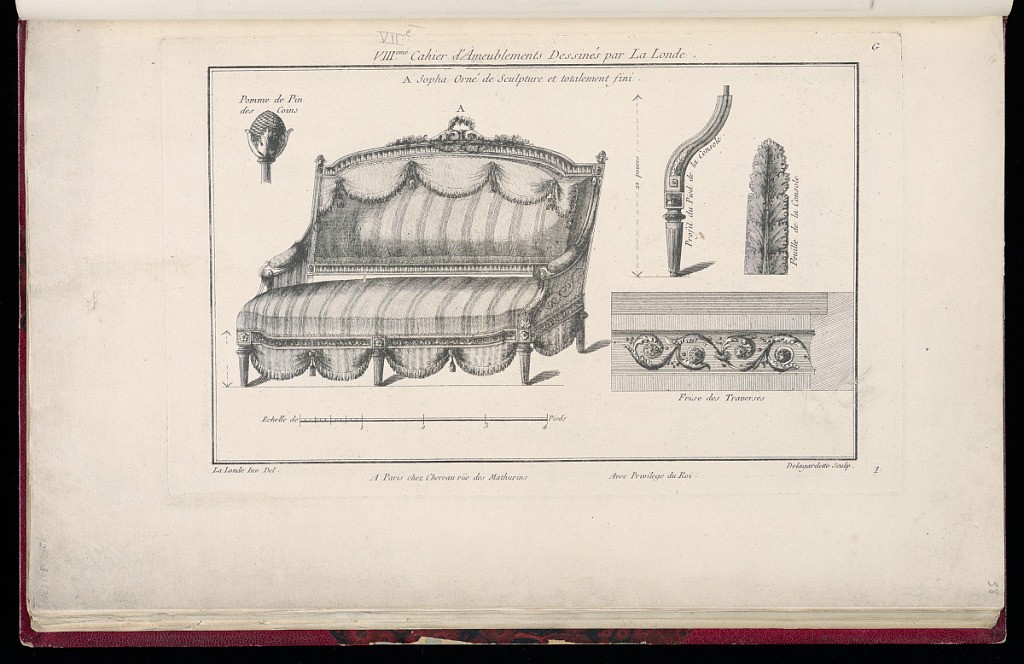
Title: Sopha Orné de Sculpture et totalement fini
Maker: Richard de Lalonde, French, active 1780–96
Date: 1775-1788
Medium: Etching on off-white laid paper
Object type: Print
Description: Design for a sofa decorated with a striped textile and fringed drapery. The sofa frame is carved with ornament motifs including pine cones, fluting, rosettes, acanthus leaves, scrolling vine, and floral garland. Around the sofa are details of the carving, including a profile and frontal view of the sofa leg, the pinecones at the corners, and the band of scrolling vine. The plate is signed and numbered.